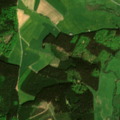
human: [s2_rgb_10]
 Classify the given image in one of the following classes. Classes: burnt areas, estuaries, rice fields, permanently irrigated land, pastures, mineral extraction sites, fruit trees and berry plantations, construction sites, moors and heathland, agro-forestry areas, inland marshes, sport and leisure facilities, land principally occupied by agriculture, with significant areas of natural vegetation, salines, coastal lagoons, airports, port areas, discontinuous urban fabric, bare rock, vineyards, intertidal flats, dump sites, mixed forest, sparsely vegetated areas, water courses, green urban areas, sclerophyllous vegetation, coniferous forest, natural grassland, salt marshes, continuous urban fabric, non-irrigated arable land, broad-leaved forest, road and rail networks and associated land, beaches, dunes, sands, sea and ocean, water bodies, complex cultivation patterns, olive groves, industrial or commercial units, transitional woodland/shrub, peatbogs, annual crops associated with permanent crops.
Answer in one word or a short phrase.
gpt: pastures, mixed forest